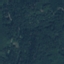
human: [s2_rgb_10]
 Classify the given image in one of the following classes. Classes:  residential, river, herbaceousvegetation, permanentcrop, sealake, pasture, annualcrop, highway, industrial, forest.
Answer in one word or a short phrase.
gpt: Forest